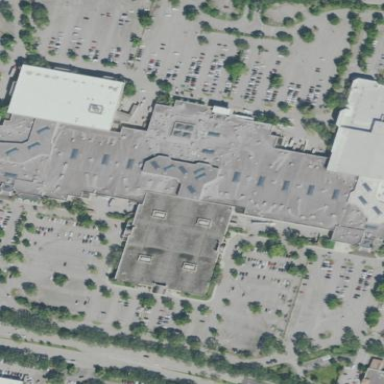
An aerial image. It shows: Mall building.